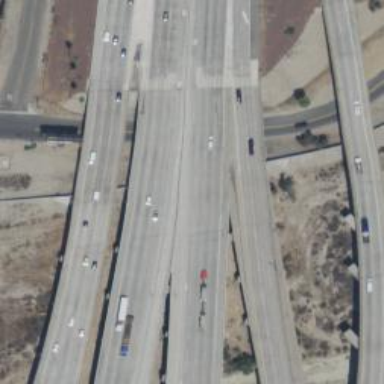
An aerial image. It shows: Bridge over motorway.